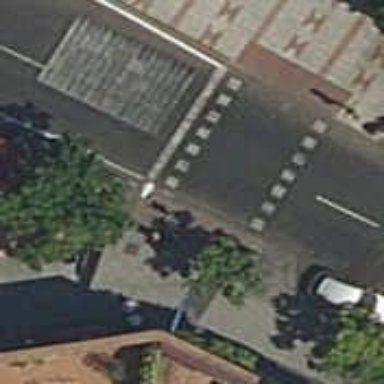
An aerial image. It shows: Crossing footway made of paving stones with zebra crossing.